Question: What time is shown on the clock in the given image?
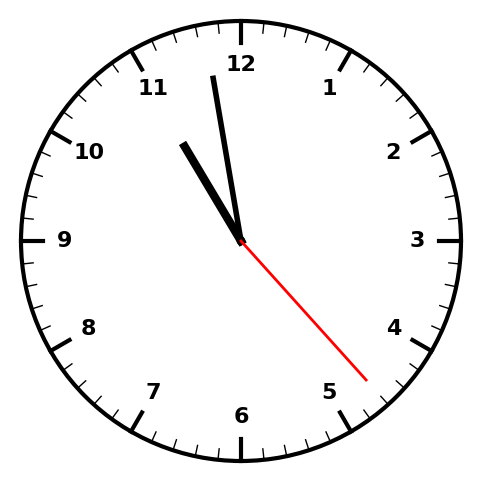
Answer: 10:58:23